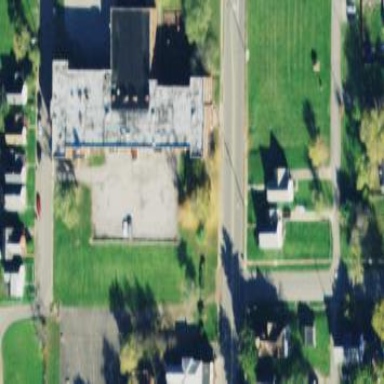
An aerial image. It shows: School.